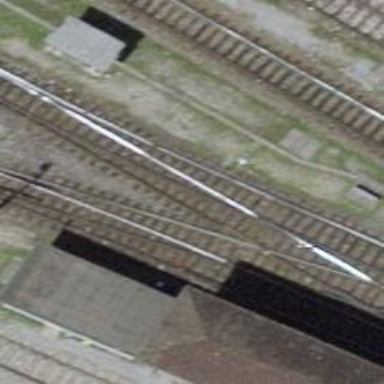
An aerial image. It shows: Single-track electrified railway yard with contact line electrification.